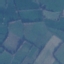
Land use / land cover: Pasture